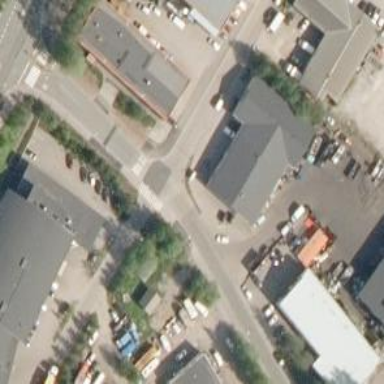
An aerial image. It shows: Uncontrolled crossing on the road.